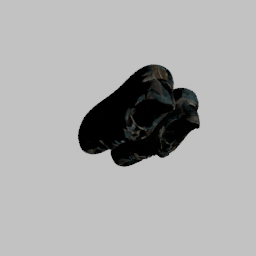
Label: people